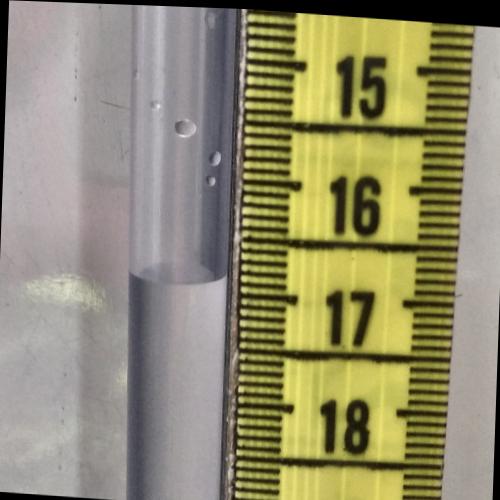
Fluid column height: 16.9 cm